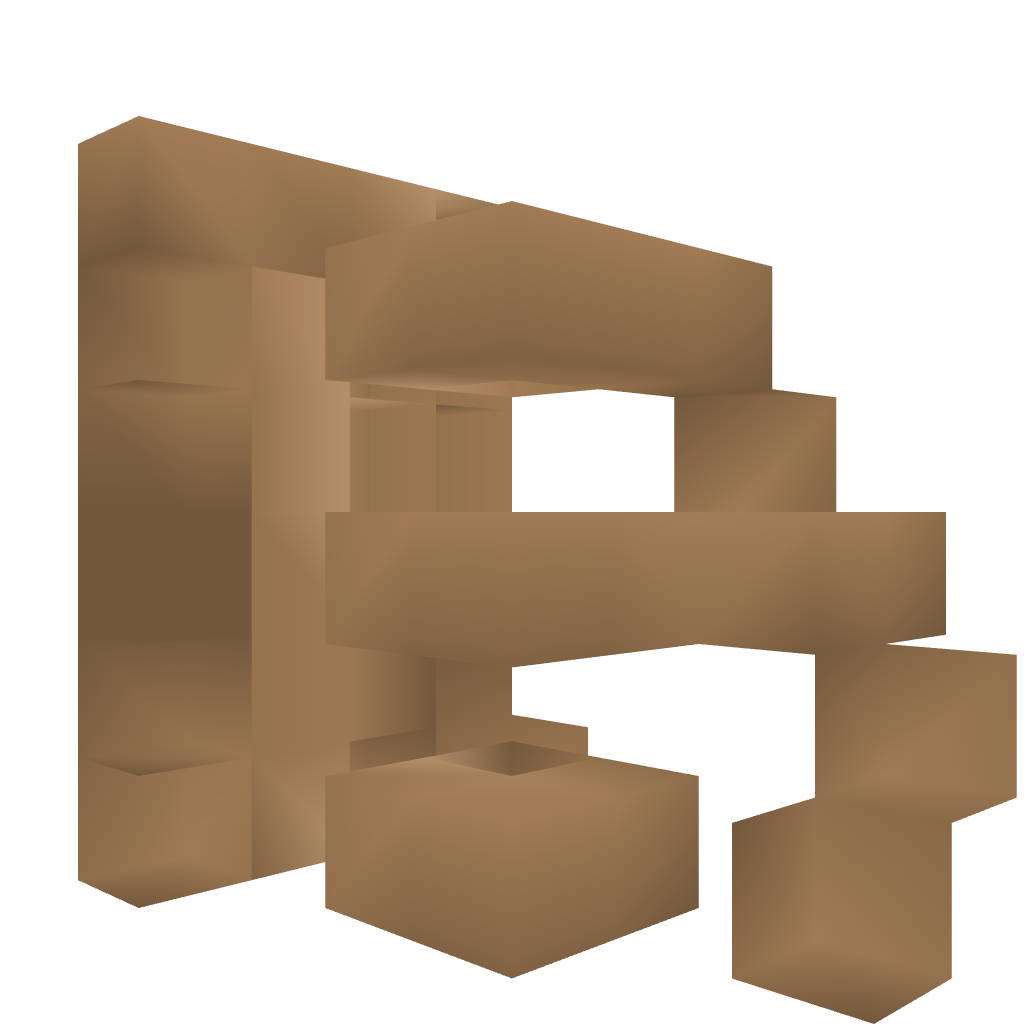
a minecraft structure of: low detail bad shape wood